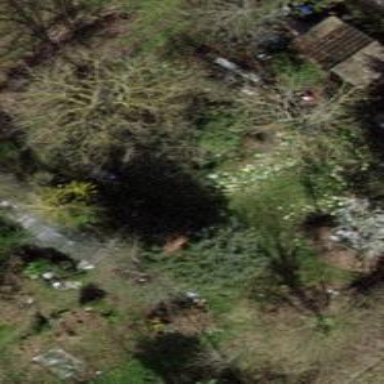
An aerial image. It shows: Evergreen tree with needle-leaved leaves.